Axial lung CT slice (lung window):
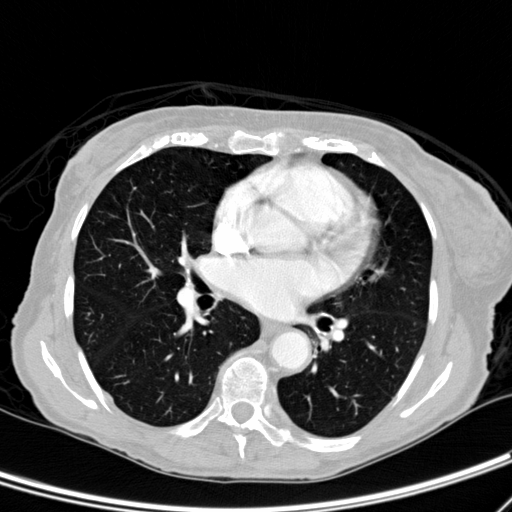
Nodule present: no